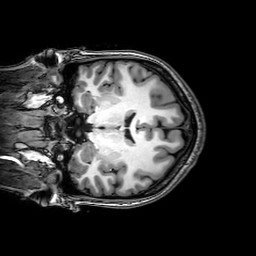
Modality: T1w
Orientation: coronal
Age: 20
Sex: female
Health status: healthy
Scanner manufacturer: philips
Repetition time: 0.008163 s
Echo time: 0.00374 s